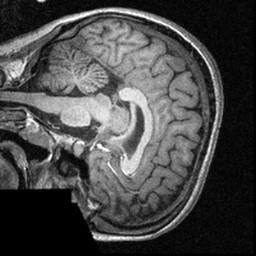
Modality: T1w
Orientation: sagittal
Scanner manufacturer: siemens
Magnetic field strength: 3 T
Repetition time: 1.57 s
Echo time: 0.00304 s